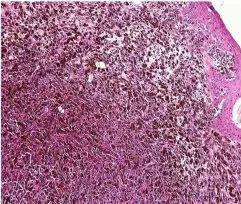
Histologic features;. Low-power view of the neoplasm, hematoxylin-eosin, x100.
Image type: pathology (h&e)